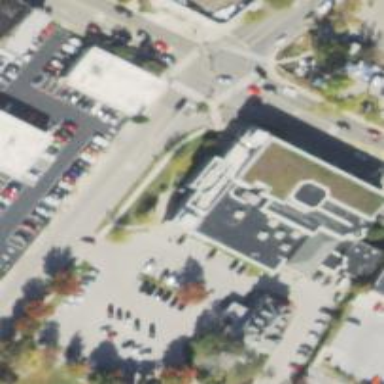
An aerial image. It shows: Library building.